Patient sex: F
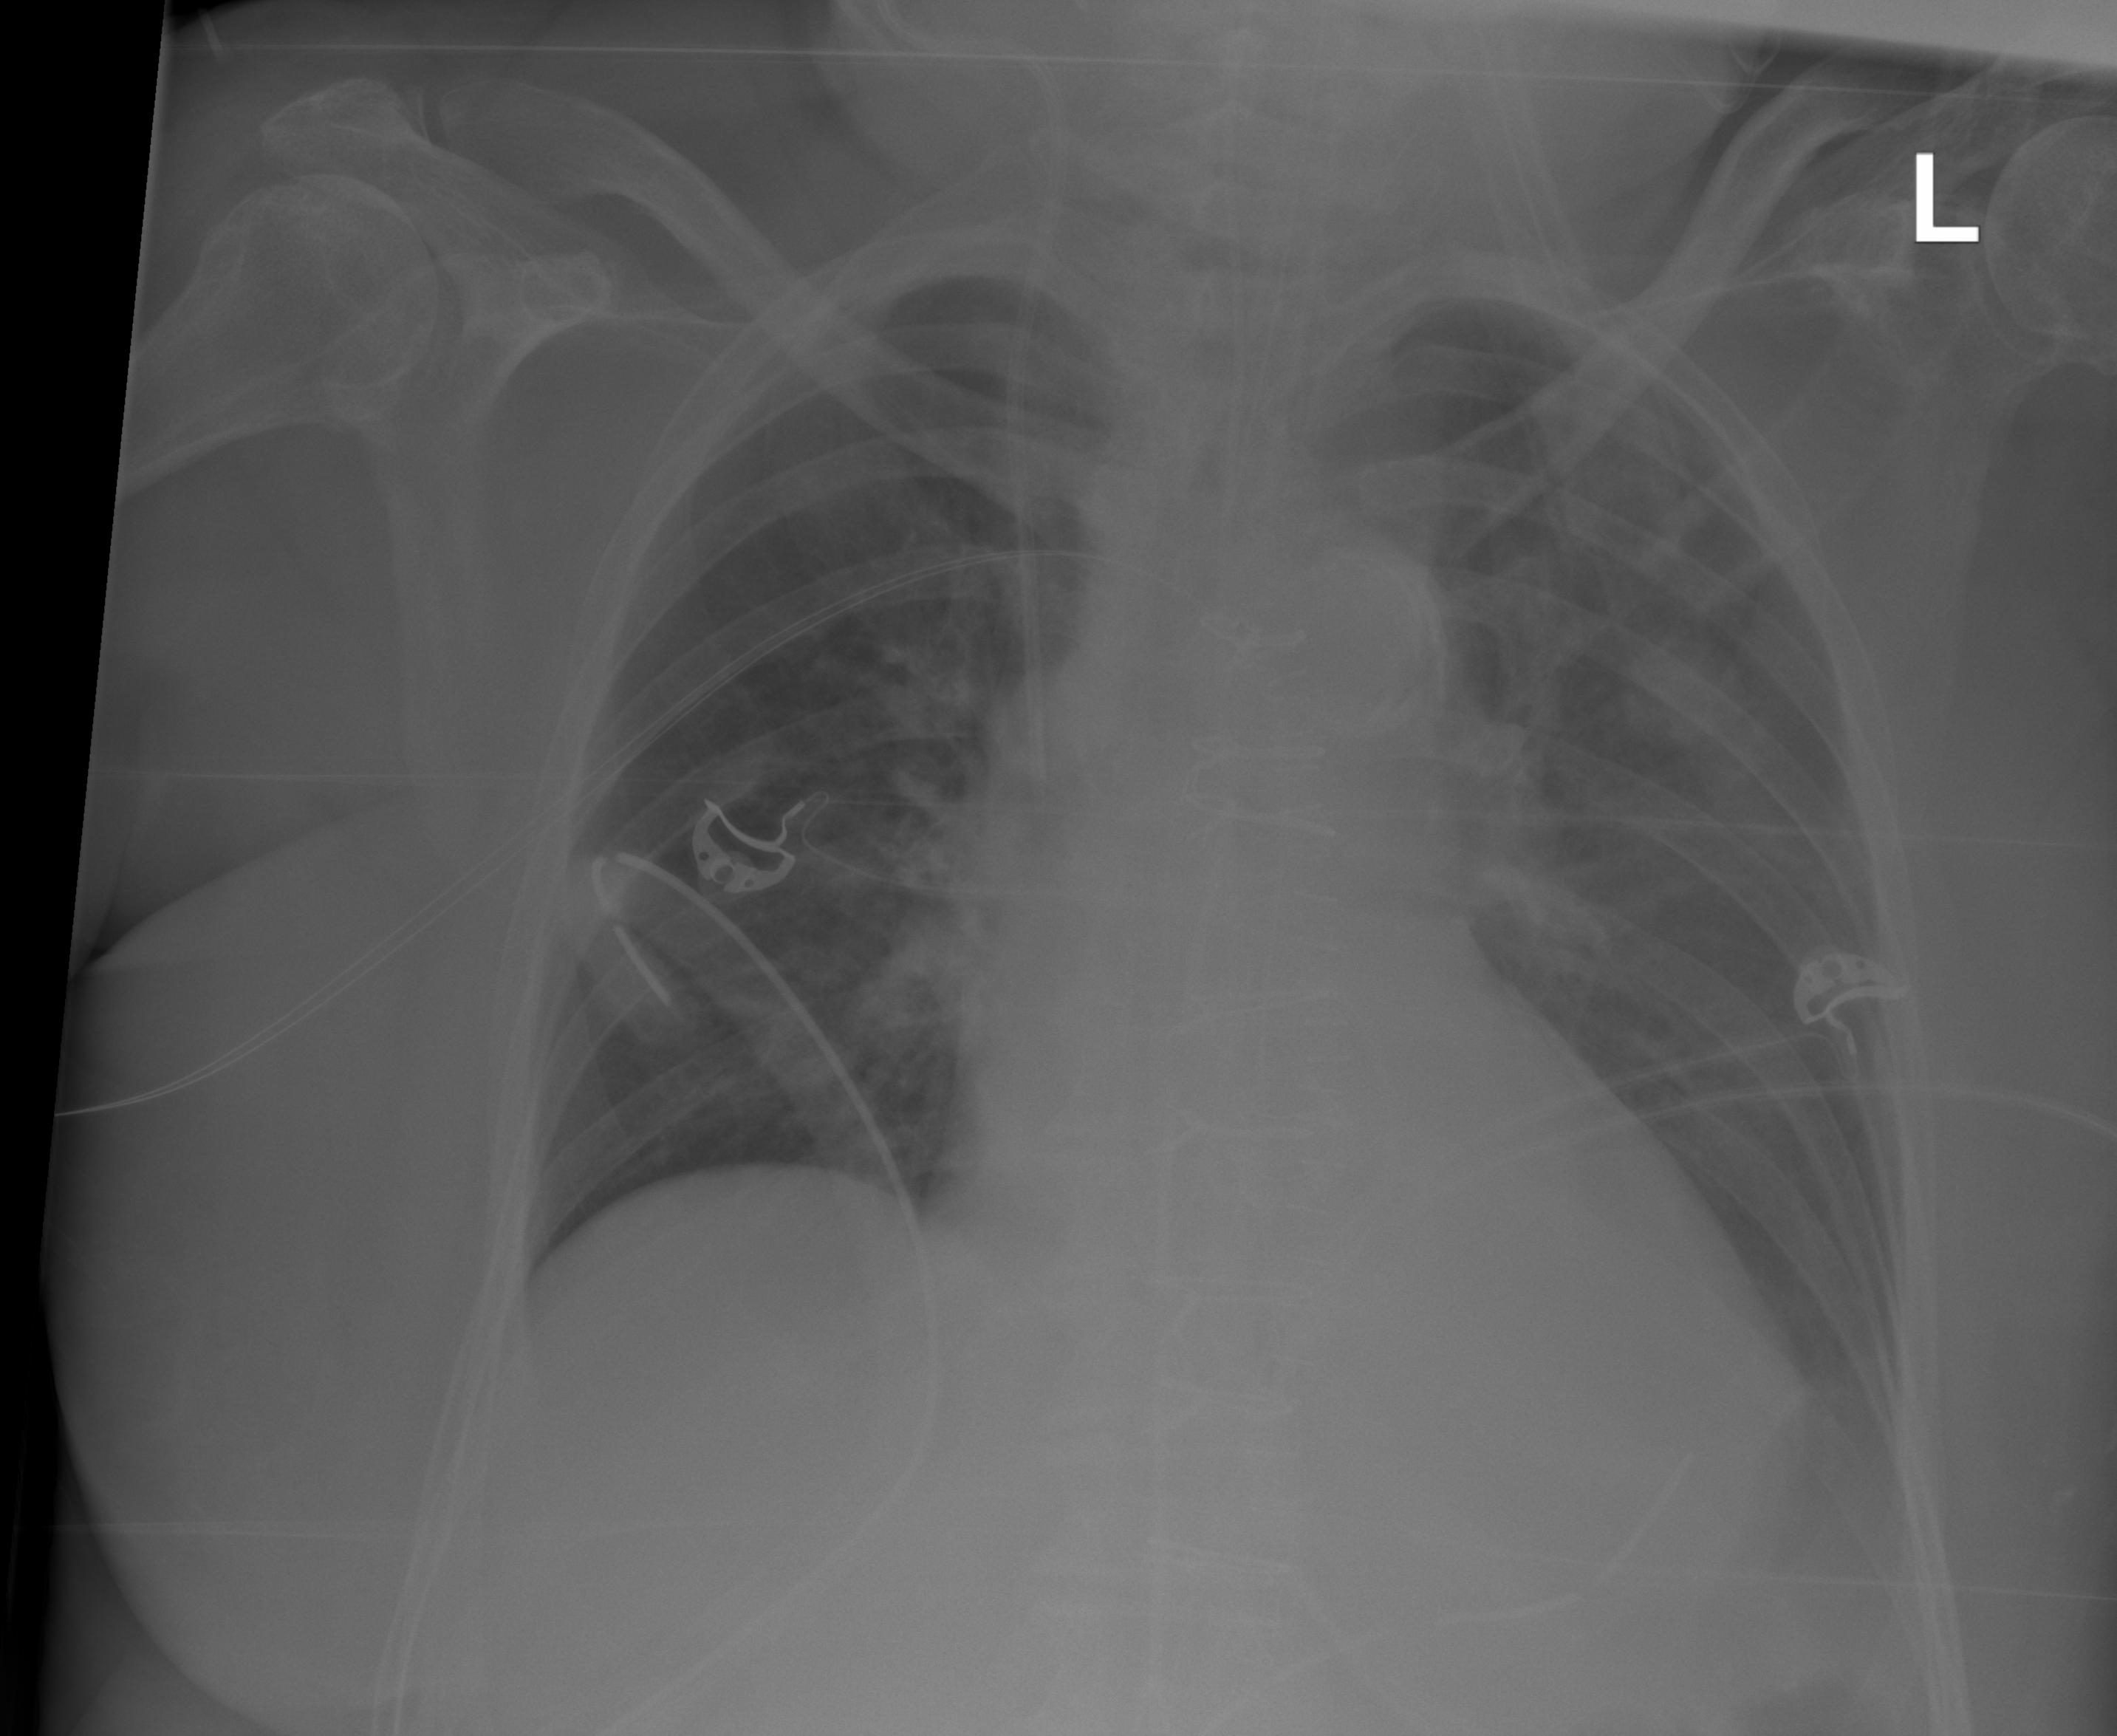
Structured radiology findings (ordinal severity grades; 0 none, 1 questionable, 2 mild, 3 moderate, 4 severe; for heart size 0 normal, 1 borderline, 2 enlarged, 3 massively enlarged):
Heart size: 2
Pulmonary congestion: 0
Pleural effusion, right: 0
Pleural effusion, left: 2
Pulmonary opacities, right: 0
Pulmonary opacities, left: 0
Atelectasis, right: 0
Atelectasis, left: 0